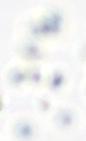
Label: Phaeocystis